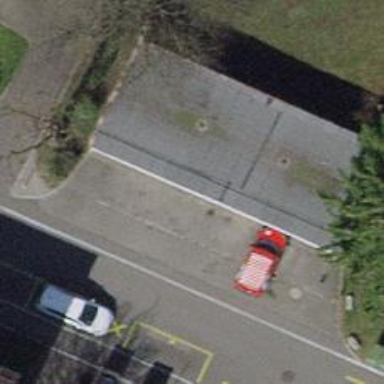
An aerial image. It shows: Group of garages.